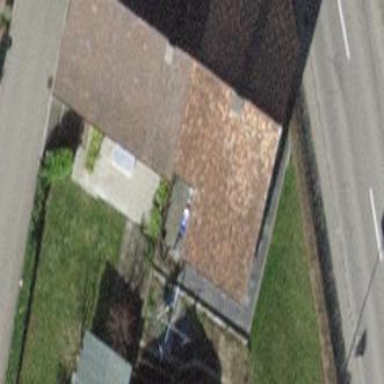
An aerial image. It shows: Gabled roofed house.